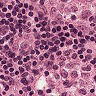
Metastatic tissue present: no